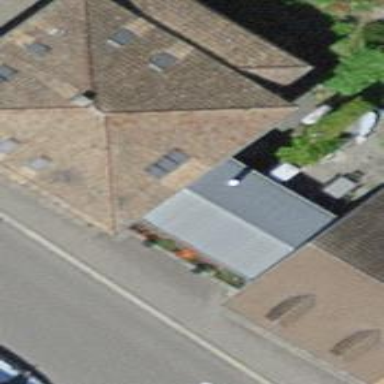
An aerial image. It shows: Building with tile roof.